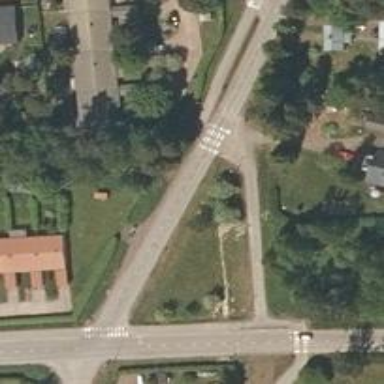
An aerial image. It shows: Zebra crossing on footway.